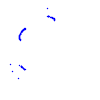
Particle: kaon